Question: I'm folowing along with Railscast episode 235, where Ryan Bates integrates omniauth with Devise. After clicking sign-in with Twitter, his application takes him back to a form in his app where he has to enter an email address in the email field to complete the signup. (His username is already filled in the formdue to the way he wrote the session code). The form looks like this image below. Notice how he uses f.email_field where he enters his user name, even though he has a username field in the table. His app works successfully in the video.

I've downloaded his sourcecode but when I try to run it, I can't complete the signup unless I enter an email in the email field as well as email in the username field. I therefore changed the code to put a 'f.username_field' in the registration form
'''
<div class="field"><%= f.label :username %><br />
<%= f.username_field :username %></div>
'''
but I got this error
'''
undefined method 'username_field' for #<ActionView::Helpers::FormBuilder:0x007fc058a242c8>
'''
:username is listed in the accessible attributes in the User.rb model, and this is the users table, with a username field, so I don't know why I'd get the 'undefined method' username_field. The app is only letting me enter an email address where the username label is
'''
create_table "users", :force => true do |t|
t.string "email", :default => "", :null => false
t.string "encrypted_password", :default => "", :null => false
t.string "reset_password_token"
t.datetime "reset_password_sent_at"
t.datetime "remember_created_at"
t.integer "sign_in_count", :default => 0
t.datetime "current_sign_in_at"
t.datetime "last_sign_in_at"
t.string "current_sign_in_ip"
t.string "last_sign_in_ip"
t.datetime "created_at", :null => false
t.datetime "updated_at", :null => false
t.string "username"
t.string "provider"
t.string "uid"
end
'''
Can you think of a reason why this might be happening?
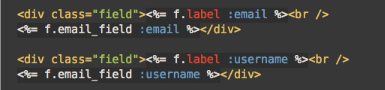
Answer: email_field is probably using a helper that defines format.
Think of 'email_field' as in text_field or date_field except email_field means a field with the format rules used for email addresses.
So you can't pick and choose one of your model attributes plus '_field' the same way unless you define your own helper.
So instead of changing 'email_field' to 'username_field', change it to 'text_field'